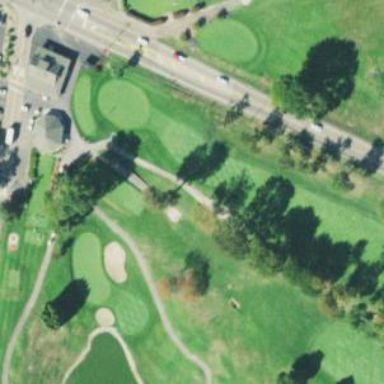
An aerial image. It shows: Path used for both walking and golf.